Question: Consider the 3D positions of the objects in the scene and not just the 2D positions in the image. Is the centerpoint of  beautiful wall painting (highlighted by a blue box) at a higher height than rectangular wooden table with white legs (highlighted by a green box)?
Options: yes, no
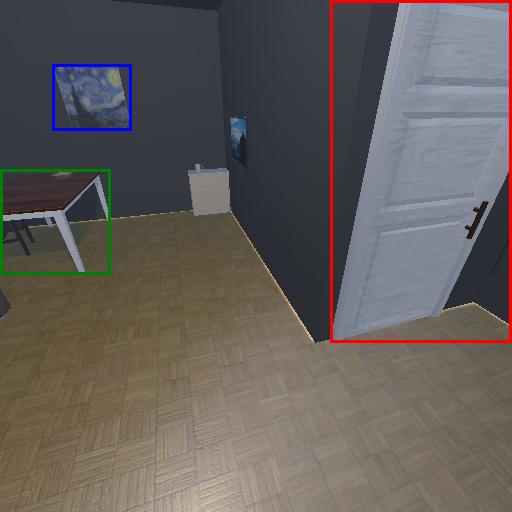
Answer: yes